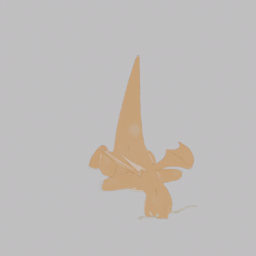
Label: animals